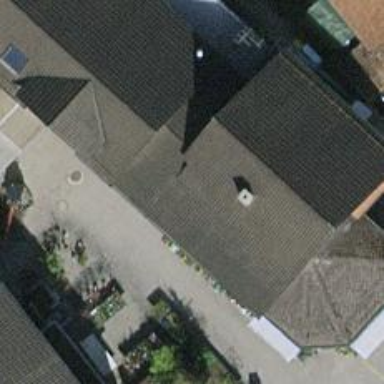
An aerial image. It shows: Garden center shop.